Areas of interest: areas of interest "Used Car Trading"
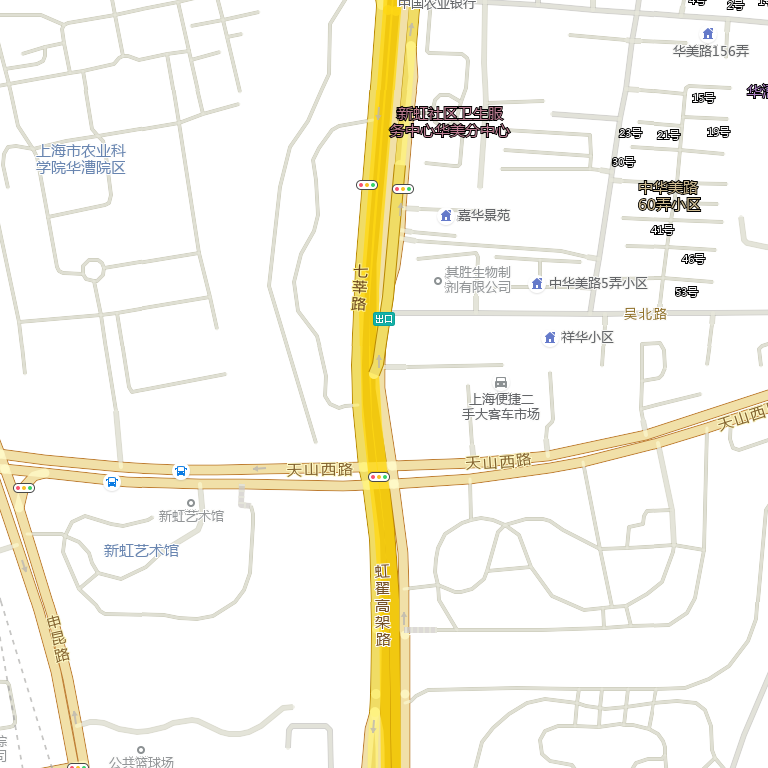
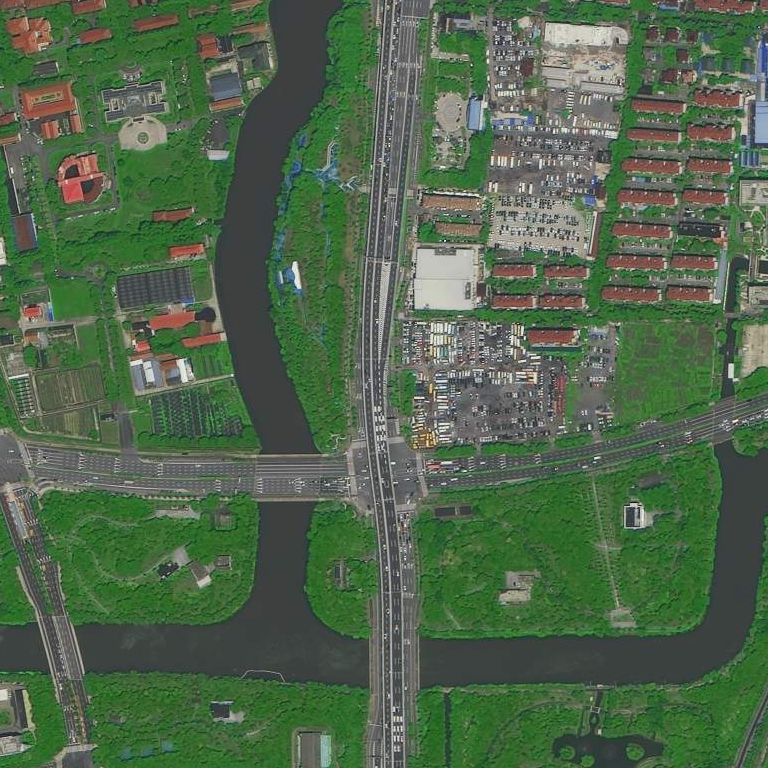